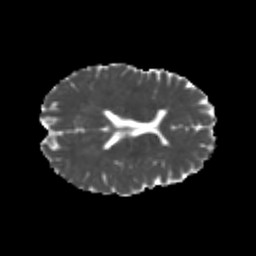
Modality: MD
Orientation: axial
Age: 21
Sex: female
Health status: healthy
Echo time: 0.074 s